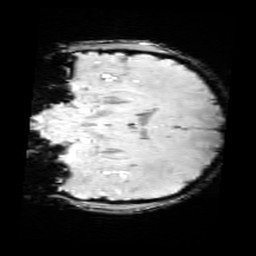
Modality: SWI
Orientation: coronal
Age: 13
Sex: female
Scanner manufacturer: siemens
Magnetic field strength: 3 T
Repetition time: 0.027 s
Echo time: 0.02 s